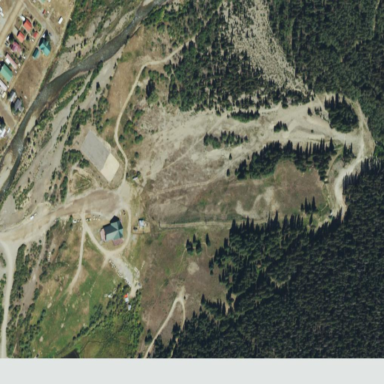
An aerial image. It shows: Area designated for winter sports.